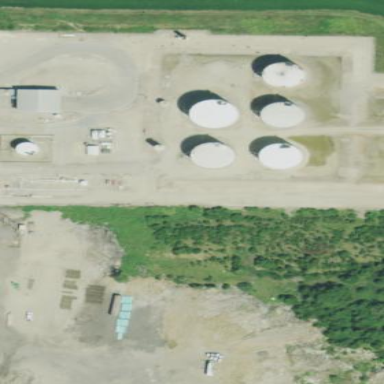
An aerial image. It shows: Industrial area primarily dedicated to natural gas operations.